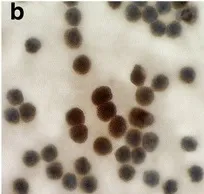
Validation of the ASCL1 overexpression. B; Immunohistochemistry for ASCL1 on a peripheral blood cytospin of the patient bearing the t(12;14). Note the strong nuclear reaction in the center.
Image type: pathology (immunostaining)